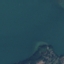
Land use / land cover class: SeaLake